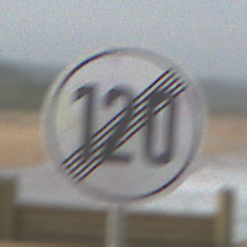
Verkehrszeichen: EndeGeschwindigkeit120
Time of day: MorningAfternoon
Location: Outdoor (Suburban)
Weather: PartlyCloudy
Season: NotSpecified
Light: Natural